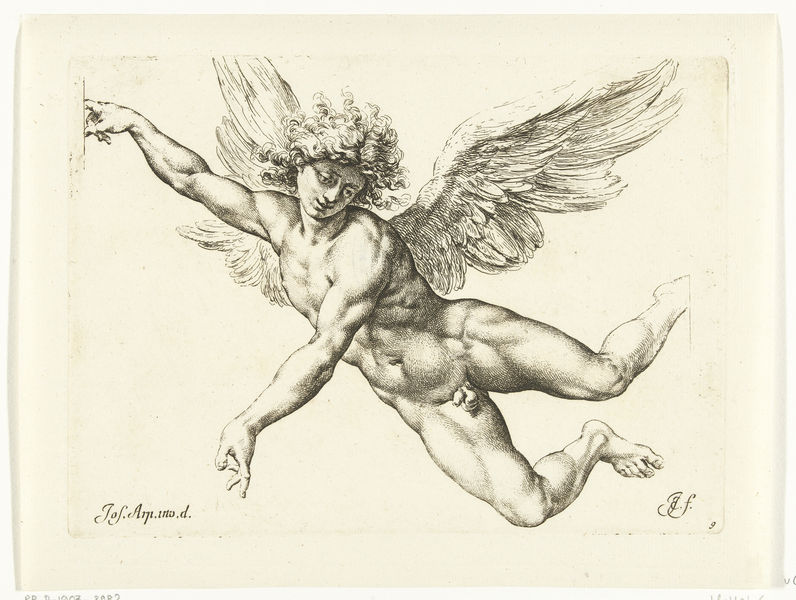
Titel: Studie voor een vliegende, naakte engel
Künstler: Jan de Bisschop
Standort: Amsterdam
Institution: Rijksmuseum
Schlagwörter: flügel, fuß, hand, mann, nackt, finger, zeichnung, blick, federn, johannes, rahmen, hände, signatur, figur, haare, locken, fliegen, engel, beine, füße, muskeln, nabel, bauch, schenkel, zeigen, penis, knabe, unterschrift, radierung, kupferstich, genital, hoden, nakct, 9, flüßgel